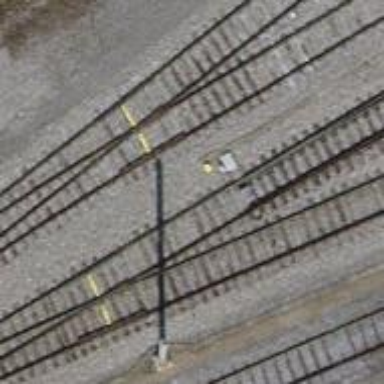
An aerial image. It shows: Railway switch.